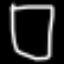
Label: square